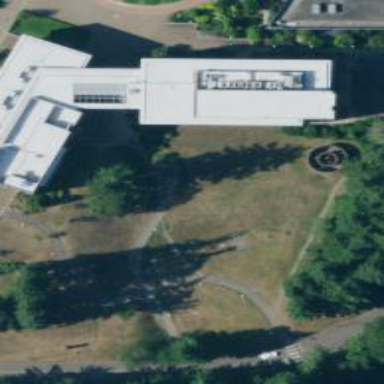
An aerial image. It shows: View of university building.